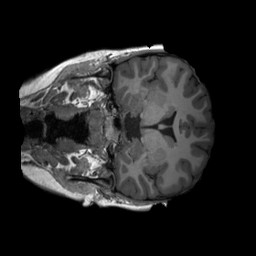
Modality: T1w
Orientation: coronal
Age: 20
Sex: female
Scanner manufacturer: siemens
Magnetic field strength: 3 T
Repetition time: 2.3 s
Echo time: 0.00232 s